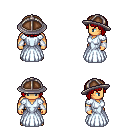
a pixel art fantasy rpg character, male body template, human, tanned skin, underdress, gold greaves, red pageboy hairstyle, chain helm, white cloth bracers, four views (front, back, left, right), 2x2 character sprite sheet, small pixel art, hard edges, no anti-aliasing